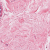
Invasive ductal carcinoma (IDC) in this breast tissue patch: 0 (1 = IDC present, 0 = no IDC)